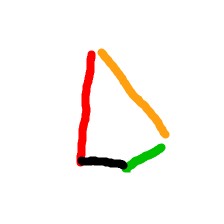
Shape: kite